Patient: sex M, age 78
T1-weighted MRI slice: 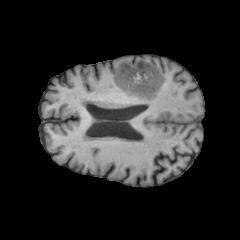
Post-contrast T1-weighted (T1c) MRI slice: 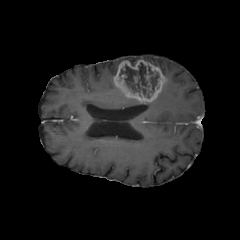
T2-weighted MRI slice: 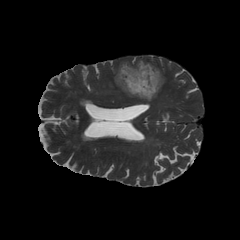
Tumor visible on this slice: yes
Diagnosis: Glioblastoma, IDH-wildtype
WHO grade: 4